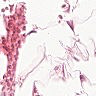
Metastatic tissue present: no